RGB frame:
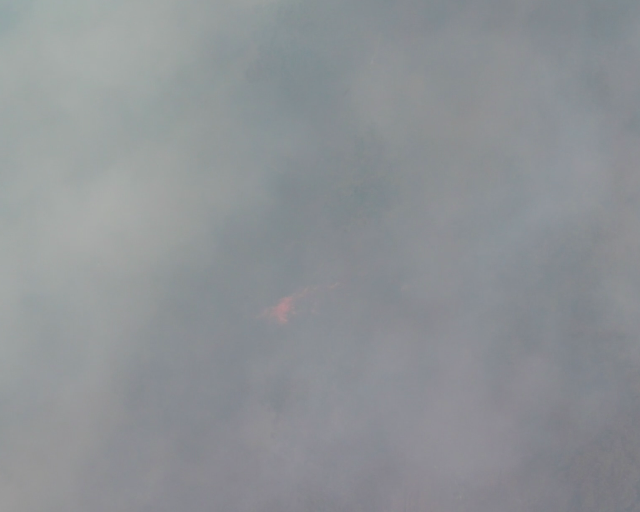
Thermal frame:
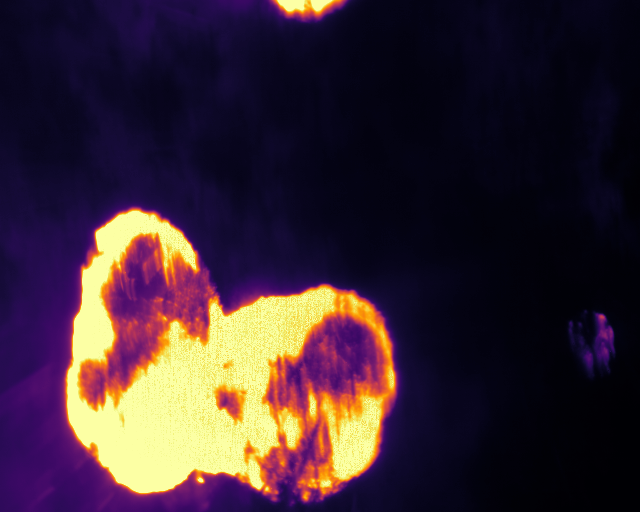
Captured: 2026-02-26 02:29:18
Pixels at or above 80 °C: 63496 (fraction of frame: 0.1938)